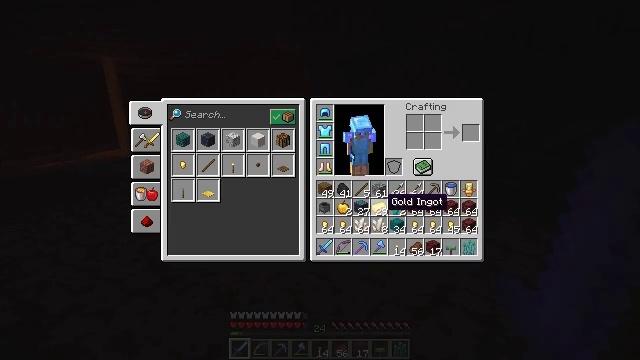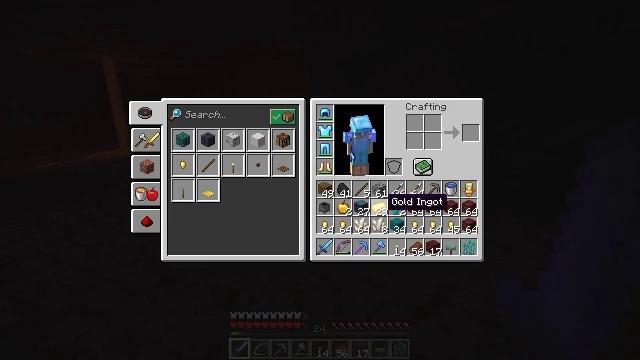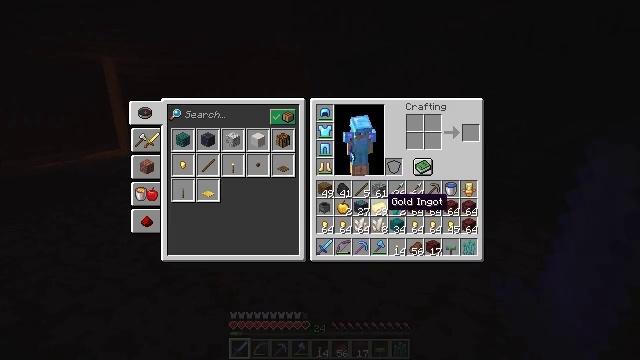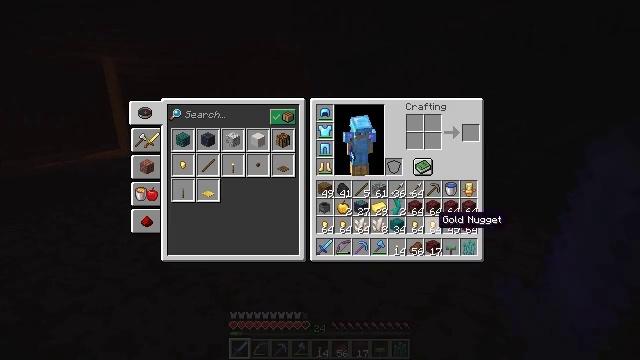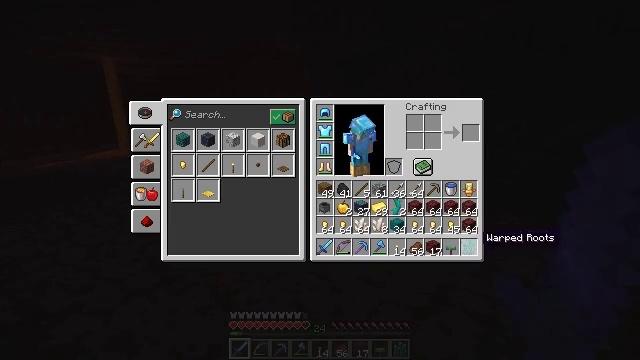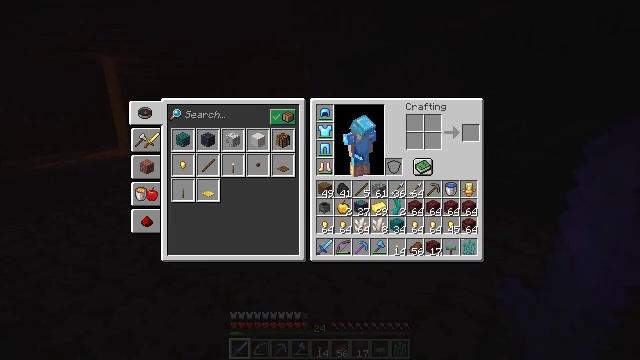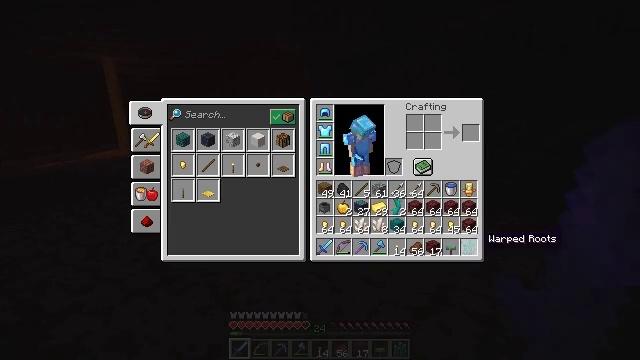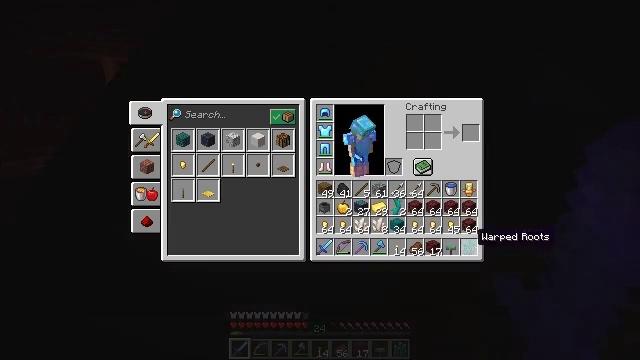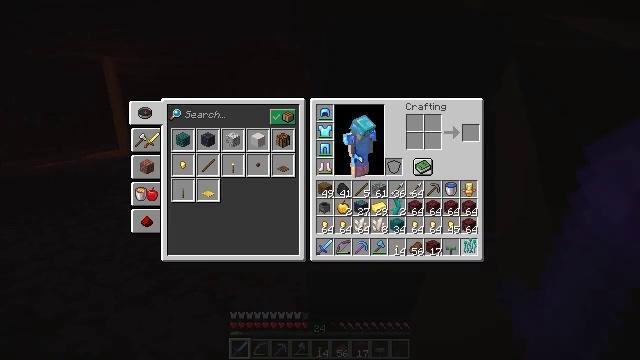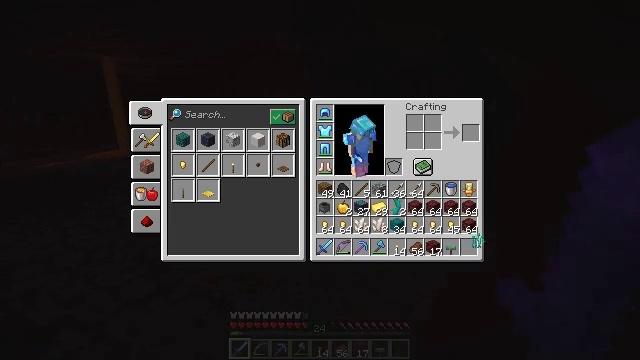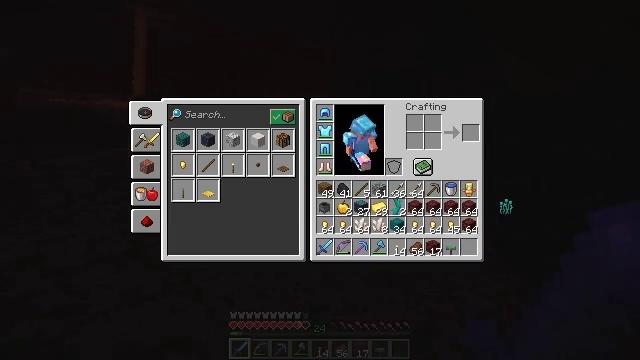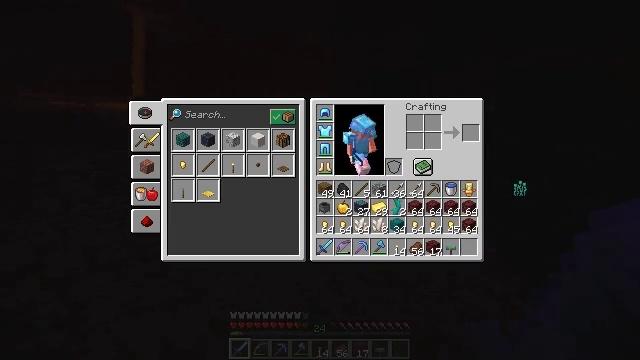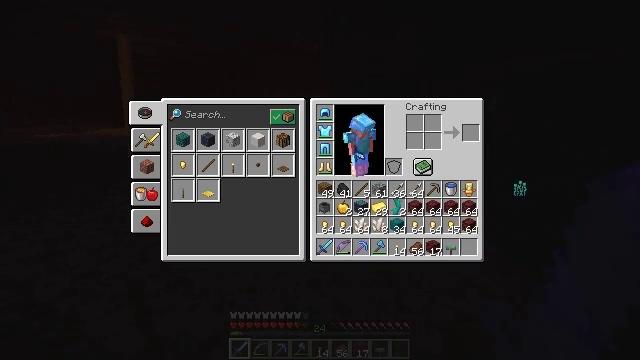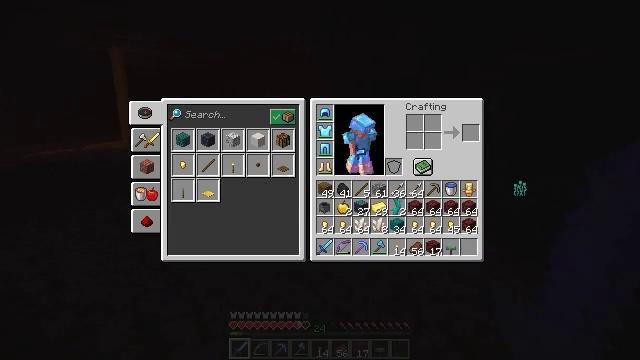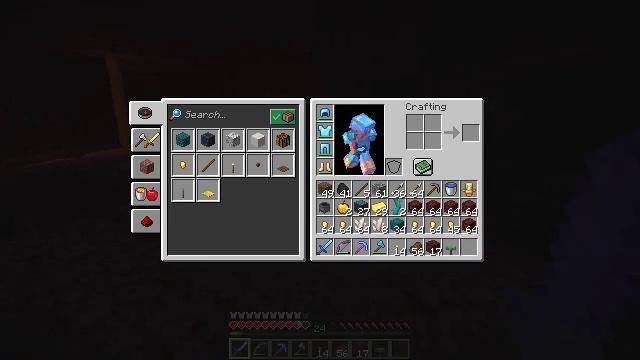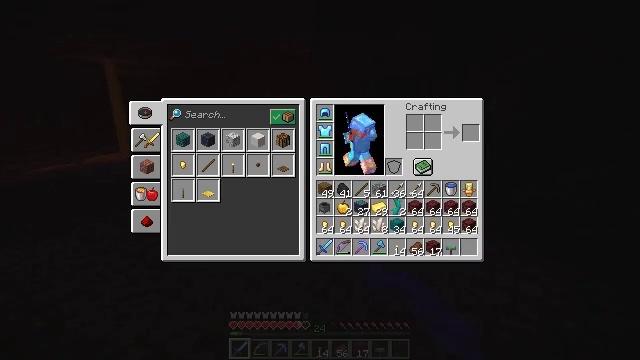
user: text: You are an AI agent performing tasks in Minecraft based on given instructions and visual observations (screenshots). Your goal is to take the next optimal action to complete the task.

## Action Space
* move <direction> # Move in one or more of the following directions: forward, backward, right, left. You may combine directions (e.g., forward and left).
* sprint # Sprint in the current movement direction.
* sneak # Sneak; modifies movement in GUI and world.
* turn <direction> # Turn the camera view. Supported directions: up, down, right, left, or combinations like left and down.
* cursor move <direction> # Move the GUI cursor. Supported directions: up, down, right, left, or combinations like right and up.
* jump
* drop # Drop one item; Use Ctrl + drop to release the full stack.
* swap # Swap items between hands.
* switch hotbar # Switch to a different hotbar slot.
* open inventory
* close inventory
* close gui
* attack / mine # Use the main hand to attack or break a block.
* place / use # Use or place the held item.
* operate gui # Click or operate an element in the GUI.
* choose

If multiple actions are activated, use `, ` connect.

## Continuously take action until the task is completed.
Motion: motion action
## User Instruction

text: Drop warped roots.
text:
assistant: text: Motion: sneak
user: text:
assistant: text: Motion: no_op
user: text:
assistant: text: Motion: cursor move right and down
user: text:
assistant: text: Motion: sneak, cursor move right and down
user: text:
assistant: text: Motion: sneak
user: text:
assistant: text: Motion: sneak
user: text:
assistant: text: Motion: sneak
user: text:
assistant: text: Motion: operate gui
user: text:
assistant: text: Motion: cursor move right, operate gui
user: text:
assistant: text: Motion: cursor move right and up
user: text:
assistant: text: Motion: cursor move right and up
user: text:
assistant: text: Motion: operate gui
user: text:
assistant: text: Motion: operate gui
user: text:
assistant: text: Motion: no_op
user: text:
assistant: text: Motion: cursor move left
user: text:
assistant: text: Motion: cursor move left and down
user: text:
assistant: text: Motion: cursor move left
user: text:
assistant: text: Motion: sneak
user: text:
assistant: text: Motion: sneak